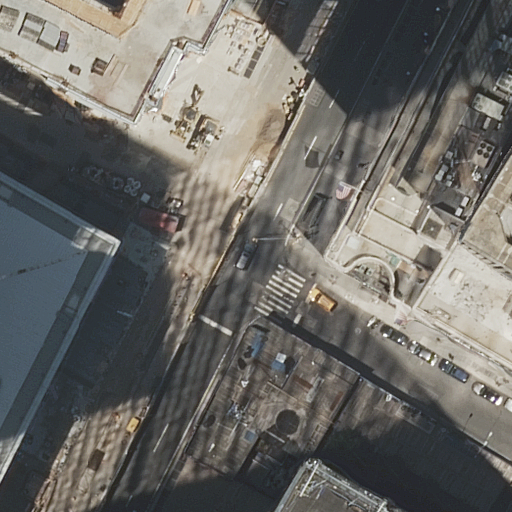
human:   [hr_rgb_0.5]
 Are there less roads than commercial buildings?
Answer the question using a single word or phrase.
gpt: no

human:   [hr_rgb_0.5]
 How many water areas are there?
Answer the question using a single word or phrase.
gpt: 0

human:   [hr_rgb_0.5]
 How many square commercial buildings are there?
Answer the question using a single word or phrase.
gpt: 0

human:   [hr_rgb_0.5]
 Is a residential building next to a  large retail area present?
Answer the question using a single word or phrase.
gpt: no

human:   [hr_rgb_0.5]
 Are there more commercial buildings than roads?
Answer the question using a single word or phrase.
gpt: no

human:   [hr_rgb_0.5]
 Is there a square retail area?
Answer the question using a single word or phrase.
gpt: no

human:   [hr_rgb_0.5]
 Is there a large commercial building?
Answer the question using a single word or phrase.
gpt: no

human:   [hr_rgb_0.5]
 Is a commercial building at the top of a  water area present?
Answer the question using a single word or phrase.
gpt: no

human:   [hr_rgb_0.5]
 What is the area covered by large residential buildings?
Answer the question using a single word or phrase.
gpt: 5316m2

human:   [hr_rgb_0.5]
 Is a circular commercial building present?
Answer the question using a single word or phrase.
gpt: no

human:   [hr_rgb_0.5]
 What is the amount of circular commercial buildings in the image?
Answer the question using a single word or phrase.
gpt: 0

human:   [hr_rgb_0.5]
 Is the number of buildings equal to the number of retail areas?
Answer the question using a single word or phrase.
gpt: no

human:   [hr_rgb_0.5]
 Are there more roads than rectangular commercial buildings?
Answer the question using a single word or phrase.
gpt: yes

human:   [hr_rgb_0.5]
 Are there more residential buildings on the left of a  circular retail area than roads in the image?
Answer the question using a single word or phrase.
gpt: no

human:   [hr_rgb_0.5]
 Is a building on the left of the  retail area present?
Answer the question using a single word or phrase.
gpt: no

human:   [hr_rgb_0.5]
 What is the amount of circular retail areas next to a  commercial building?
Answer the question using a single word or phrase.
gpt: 0

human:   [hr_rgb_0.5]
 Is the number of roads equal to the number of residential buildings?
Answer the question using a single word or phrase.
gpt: yes

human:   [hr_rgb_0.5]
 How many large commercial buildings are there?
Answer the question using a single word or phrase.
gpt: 0

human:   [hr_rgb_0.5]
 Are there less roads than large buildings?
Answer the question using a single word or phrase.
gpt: no

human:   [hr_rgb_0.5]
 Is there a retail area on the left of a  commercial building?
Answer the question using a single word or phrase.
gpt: no

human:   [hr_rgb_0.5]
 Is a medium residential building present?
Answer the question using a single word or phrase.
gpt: yes

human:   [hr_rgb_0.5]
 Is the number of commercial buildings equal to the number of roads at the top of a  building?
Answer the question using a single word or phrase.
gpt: no

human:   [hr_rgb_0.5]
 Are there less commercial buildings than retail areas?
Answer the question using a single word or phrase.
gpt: yes

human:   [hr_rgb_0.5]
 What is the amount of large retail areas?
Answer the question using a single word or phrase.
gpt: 0

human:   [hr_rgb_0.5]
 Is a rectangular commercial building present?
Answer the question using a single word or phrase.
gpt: no

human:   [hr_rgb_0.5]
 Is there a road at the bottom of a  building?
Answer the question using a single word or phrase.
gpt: yes

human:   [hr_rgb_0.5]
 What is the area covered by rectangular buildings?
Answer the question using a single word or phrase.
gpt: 2320m2

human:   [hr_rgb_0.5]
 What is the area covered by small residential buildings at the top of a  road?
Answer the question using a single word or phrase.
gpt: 0m2

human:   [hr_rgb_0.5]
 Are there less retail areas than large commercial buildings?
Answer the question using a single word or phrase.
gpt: no

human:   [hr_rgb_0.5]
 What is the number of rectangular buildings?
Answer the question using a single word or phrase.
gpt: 3

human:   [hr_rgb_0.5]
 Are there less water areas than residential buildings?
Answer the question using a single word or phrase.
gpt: yes

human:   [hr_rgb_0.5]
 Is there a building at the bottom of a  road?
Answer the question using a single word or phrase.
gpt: yes

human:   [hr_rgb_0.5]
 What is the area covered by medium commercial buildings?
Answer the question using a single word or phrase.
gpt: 0m2

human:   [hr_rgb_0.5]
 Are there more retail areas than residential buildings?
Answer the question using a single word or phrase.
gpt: no

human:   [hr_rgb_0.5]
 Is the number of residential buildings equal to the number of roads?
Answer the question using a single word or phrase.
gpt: yes

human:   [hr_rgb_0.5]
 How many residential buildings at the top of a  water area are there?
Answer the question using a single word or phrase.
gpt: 0